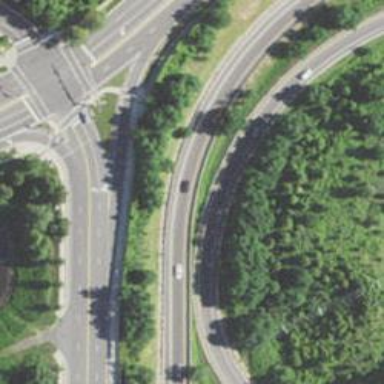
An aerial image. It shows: Asphalt motorway link.